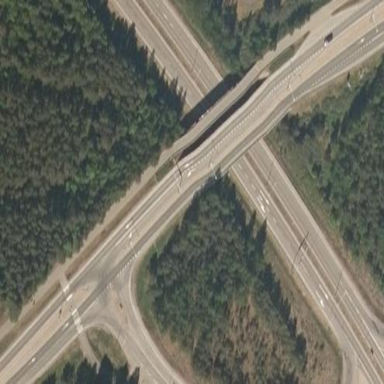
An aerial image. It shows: Man-made bridge.